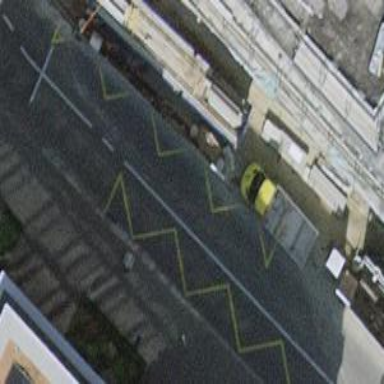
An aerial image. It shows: Bus stop with shelter. It is platform for public transport.